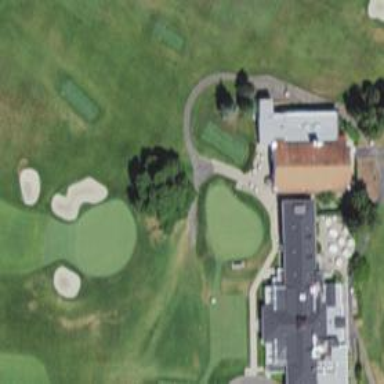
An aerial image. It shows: Pathway for golfing.